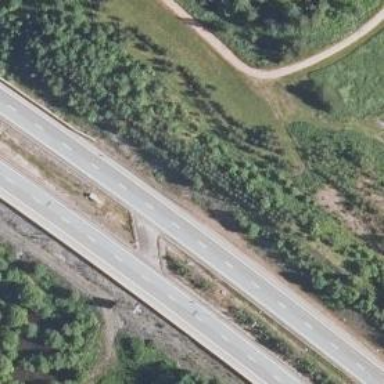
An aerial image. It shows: Asphalt motorway.